Question: In our application, we have a variable number of dockwidgets because some of them are added by plugins that are loaded at runtime. Not all dockwidgets need to be visible at the same time necessarily. This depends strongly on what the user is working on and what plugins are active.
However, if too many dockwidgets are added programmatically with 'addDockWidget(...)', they start to overlap each other (not in terms of tabs, but in terms of content of one being painted on the area of a different one, which obviously looks broken).

The user can move the dockwidgets to dockareas
We do allow tabbed docks to allow the user to arrange the dockwidgets a required, but we don't want to enable 'QMainWindow::ForceTabbedDocks' since this would constrain the number of simultaneously visible dockwidgets too much (one per dock area).
How can I prevent this or better control how dockwidgets are added?
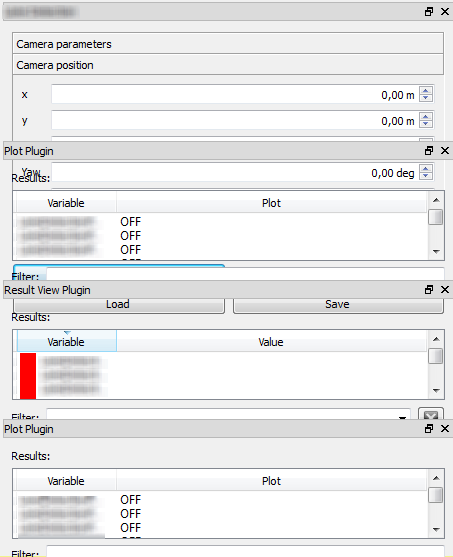
Answer: Not answering your question directly but it might be worthwhile to actually forget about Qt and actually think of how the whole interaction should work. What are the user expectations? What should actually happen if 10 different plugins become active? Should they be docked or should they be floating or should they become pin-able docking windows with initial state as a small button on the MainWindow edges? I think once you do that ground work and come up with user interface mock-ups, you can then start looking at Qt and figure out if Qt provides a direct way to develop that interface and if not what additional components you will need to develop to get that interface working.
From my own experience, I had developed a similar interface long back but in MFC. The way we did it was that some of the docked windows were deemed to be must have and they would come up as docked. Then there were a set of windows that didnt need to be visible always but should be quickly available and their initial state was as hidden pin-able dock window which meant they came up as buttons on the MainWindow edge. Finally there was a third set that was not required by the user always and could be called in from File->View Menu. Once the user made it visible, the user typically would assign it to one of the first two groups or keep it afloat. This whole configuration was saved in a config file and from there onwards whenever the plugin was loaded/became active the last used state of the associated docking window was used. It though involved quite a bit of extra work but the end result was to the satisfaction of all users.